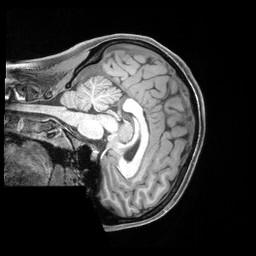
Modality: T1w
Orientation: sagittal
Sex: female
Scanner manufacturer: siemens
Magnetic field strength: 3 T
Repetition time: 2.4 s
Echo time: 0.00222 s